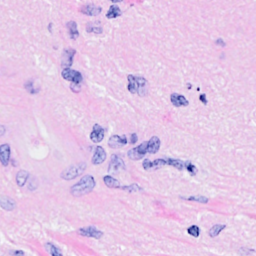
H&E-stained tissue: Breast